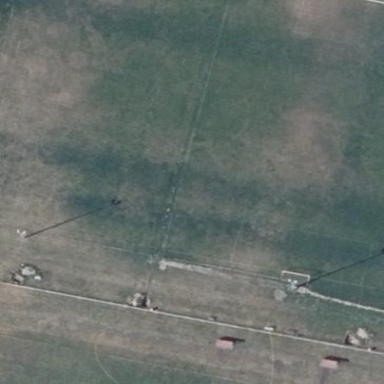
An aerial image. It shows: Soccer pitch designated for leisure and sports activities.